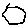
Label: hexagon